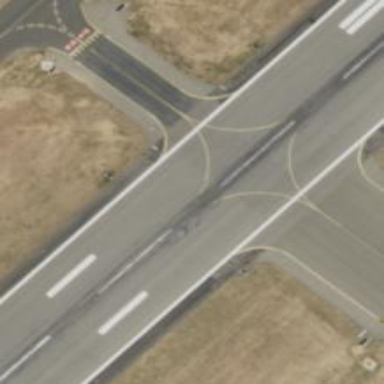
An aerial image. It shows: Image of taxiway at airport.